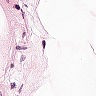
Metastatic tissue present: no